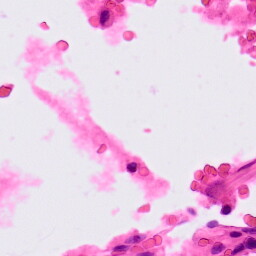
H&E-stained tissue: Lung